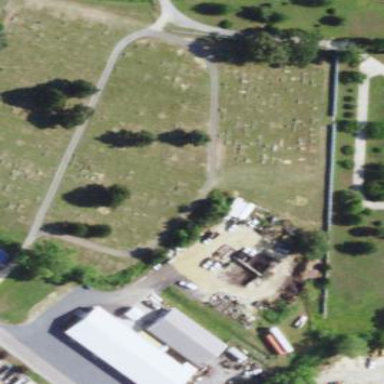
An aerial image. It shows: Cemetery.